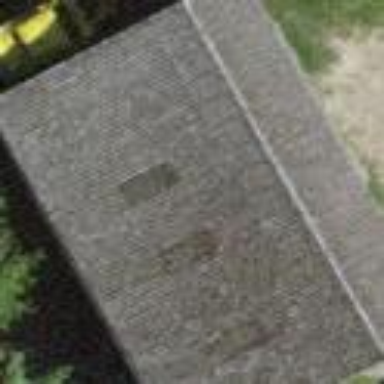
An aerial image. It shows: Barn.